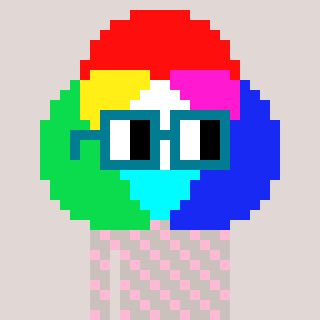
a pixel art character with square dark green glasses, a color circle-shaped head and a foggrey-colored body on a warm background